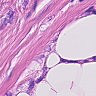
Metastatic tissue present: yes